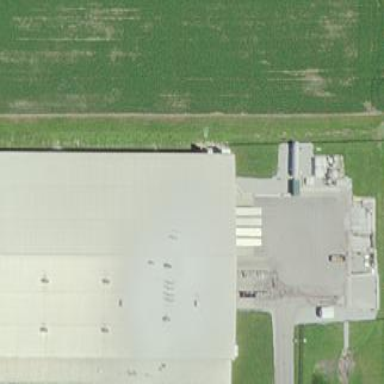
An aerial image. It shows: Industrial building.